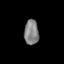
Tissue: lung
Cell type: T cells
Senescence score: 0.2261
Nuclear area (px): 352
Mean DAPI intensity: 130.616